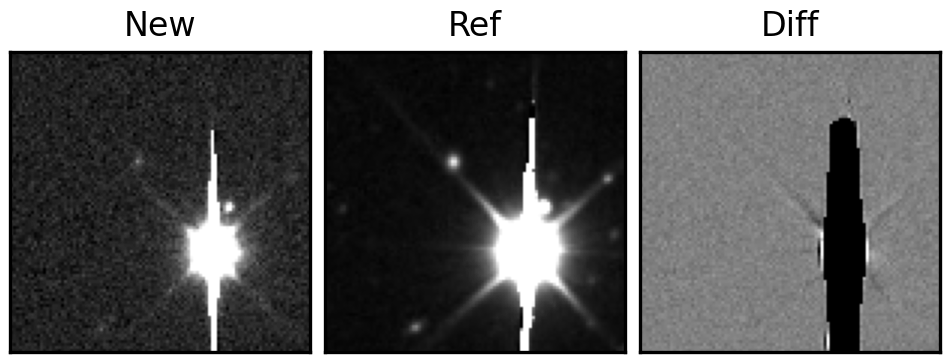
Label: bogus